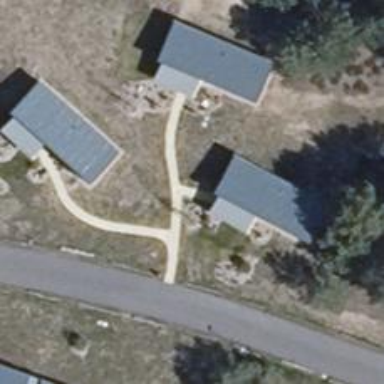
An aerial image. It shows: Footway with concrete surface.